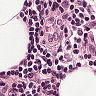
Metastatic tissue present: no